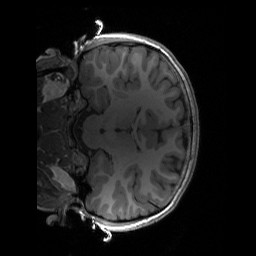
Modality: T1w
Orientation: coronal
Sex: male
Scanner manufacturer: siemens
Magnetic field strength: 3 T
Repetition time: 1.9 s
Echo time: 0.00243 s